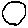
Label: circle